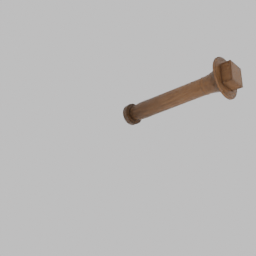
Label: architecture